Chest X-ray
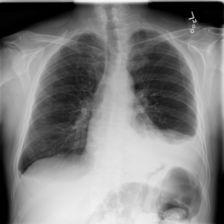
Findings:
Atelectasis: negative
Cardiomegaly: negative
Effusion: positive
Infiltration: negative
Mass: negative
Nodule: negative
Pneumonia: negative
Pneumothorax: negative
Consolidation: negative
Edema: negative
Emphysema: negative
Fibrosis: negative
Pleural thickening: negative
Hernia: negative